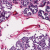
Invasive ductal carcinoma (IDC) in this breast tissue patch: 0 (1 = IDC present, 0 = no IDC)